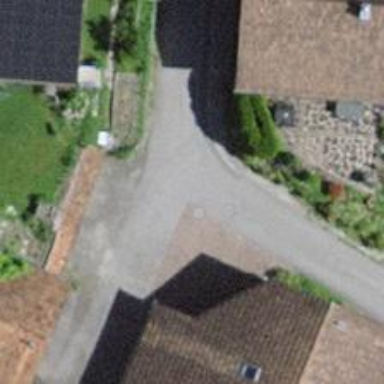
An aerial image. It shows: Asphalt road in residential area.